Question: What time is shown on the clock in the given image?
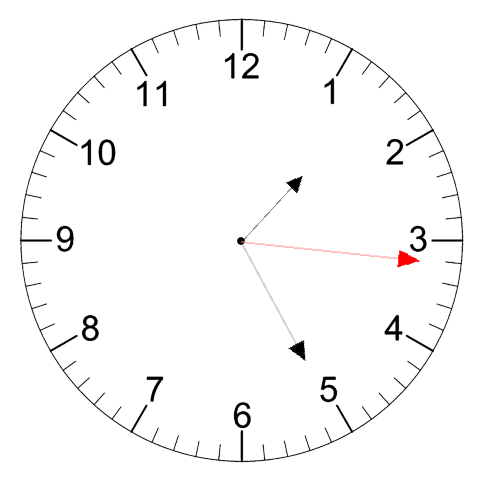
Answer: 01:25:16